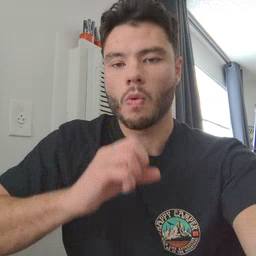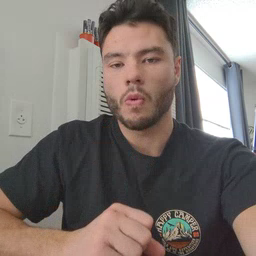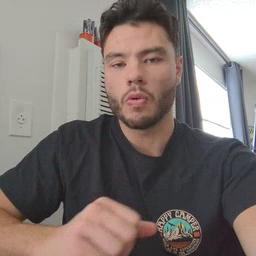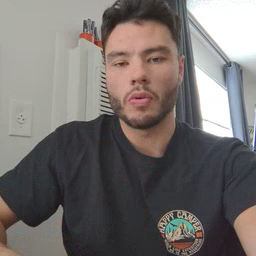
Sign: old